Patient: sex M, age 71
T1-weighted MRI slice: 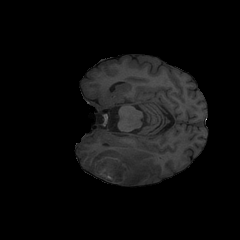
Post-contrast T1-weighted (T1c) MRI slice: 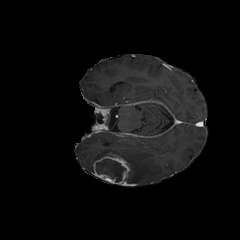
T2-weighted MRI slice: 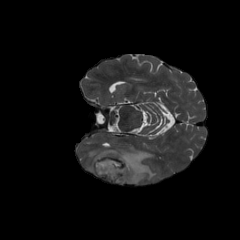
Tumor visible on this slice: yes
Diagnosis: Glioblastoma, IDH-wildtype
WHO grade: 4